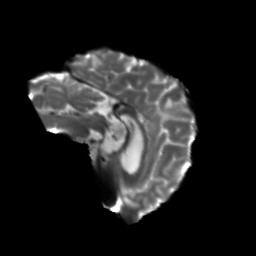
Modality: T2w
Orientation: sagittal
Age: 27
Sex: female
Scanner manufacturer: siemens
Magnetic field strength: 3 T
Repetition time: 5.25 s
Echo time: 0.08 s